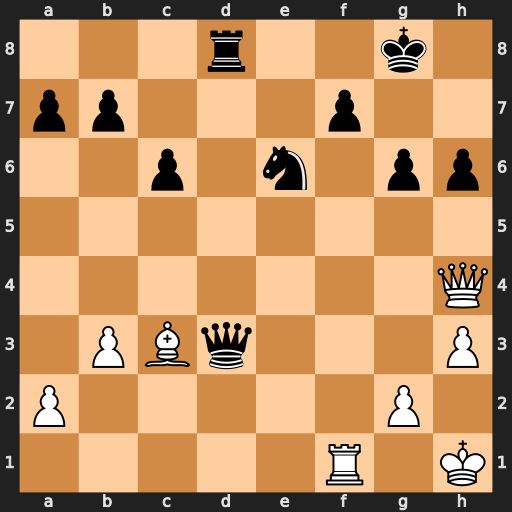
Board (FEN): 3r2k1/pp3p2/2p1n1pp/8/7Q/1PBq3P/P5P1/5R1K
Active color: w
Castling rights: -
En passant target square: -
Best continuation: Qf6 Qxc3 Qxc3